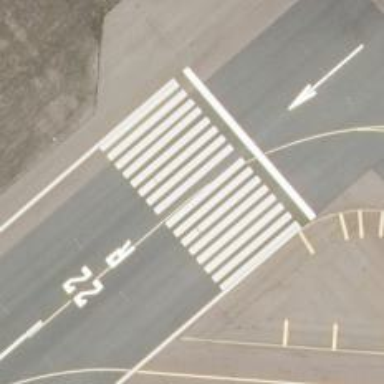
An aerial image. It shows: Runway surface made of asphalt at airport.